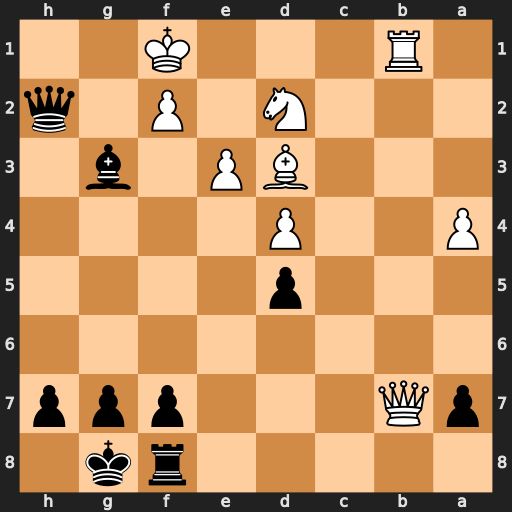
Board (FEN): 5rk1/pQ3ppp/8/3p4/P2P4/3BP1b1/3N1P1q/1R3K2
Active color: b
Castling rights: -
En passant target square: -
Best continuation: Qxf2#